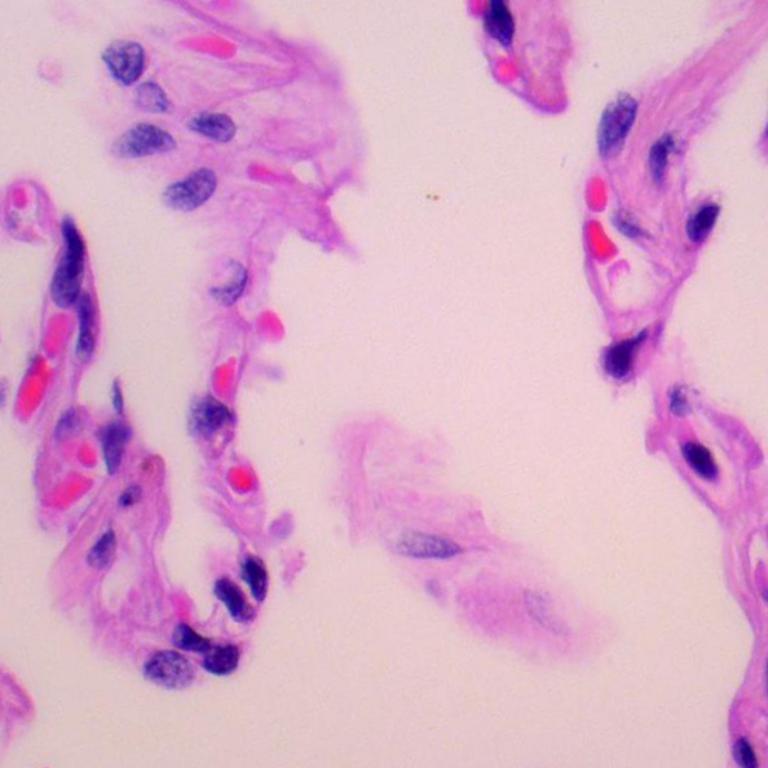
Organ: lung
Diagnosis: benign